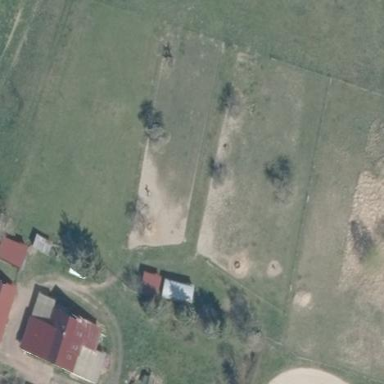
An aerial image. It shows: Farmyard area.